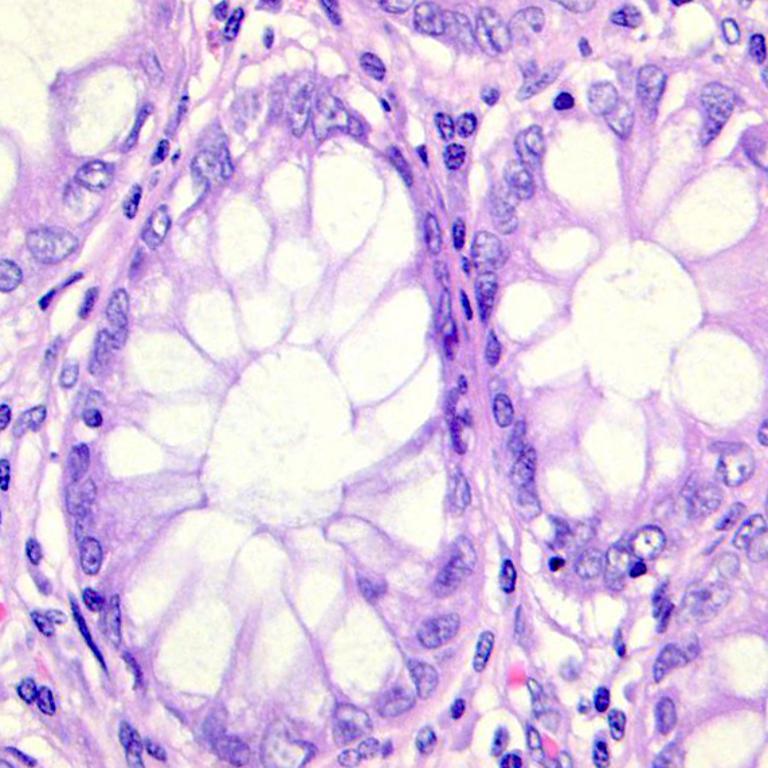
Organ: colon
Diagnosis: benign